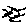
Label: sun